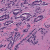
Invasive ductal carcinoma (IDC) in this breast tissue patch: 1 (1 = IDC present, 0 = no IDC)